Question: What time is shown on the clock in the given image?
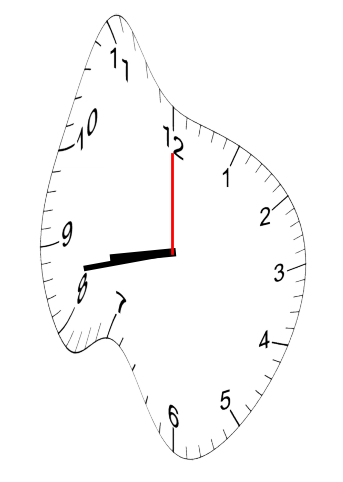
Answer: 08:43:00